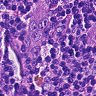
Metastatic tissue present: yes